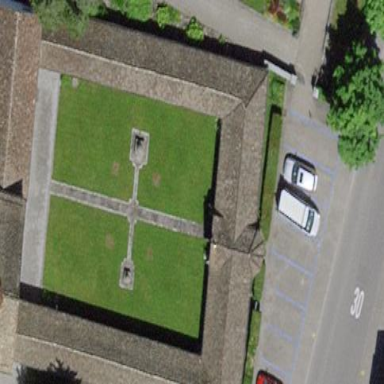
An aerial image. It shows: Chapel building.